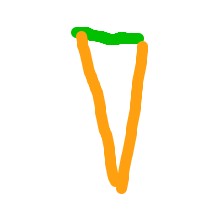
Shape: triangle